Question: I'm struggling with an issue with my drop-down menu, which is that the dropdown menu is displayed properly, but disappears once it stretches below the containing div. Here's an illustration of what i'm talking about:

The menu only extends to the height of the black containing '<div>'. Here's my framework:
'''
<ul>
<li><a href=''>Menu Item</a></li>
<li><a href=''>Menu Item 2</a>
<ul class="sub_menu">
<li><a href=''>...</a></li>
<li><a href=''>...</a></li>
<li><a href=''>...</a></li>
</ul>
</ul>
'''
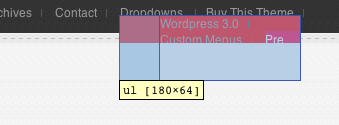
Answer: Try giving your containing element an 'overflow' property of 'visible'.